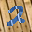
Label: 2